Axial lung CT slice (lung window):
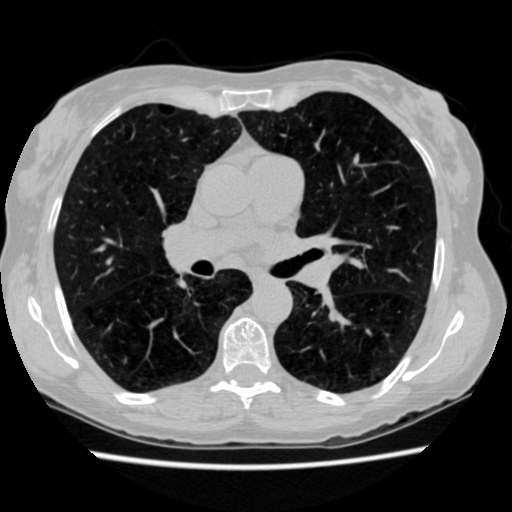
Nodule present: no